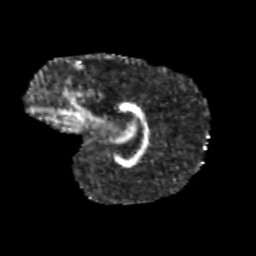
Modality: FA
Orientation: sagittal
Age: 9
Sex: female
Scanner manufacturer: siemens
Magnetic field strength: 3 T
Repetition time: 3.8 s
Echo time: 0.07 s